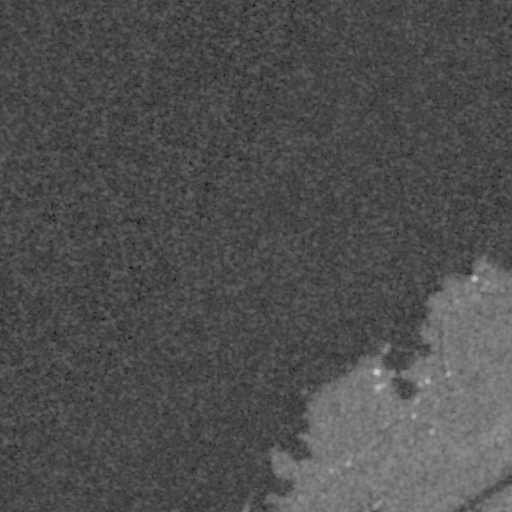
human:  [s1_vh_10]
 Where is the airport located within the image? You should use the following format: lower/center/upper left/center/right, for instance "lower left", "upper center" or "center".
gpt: The airport is located in the lower right of the image.
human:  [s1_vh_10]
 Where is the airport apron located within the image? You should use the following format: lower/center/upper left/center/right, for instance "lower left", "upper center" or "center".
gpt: The airport apron is located in the lower right of the image.
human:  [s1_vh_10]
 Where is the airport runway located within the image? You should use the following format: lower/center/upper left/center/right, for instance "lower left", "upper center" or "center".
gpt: The airport runway is located in the lower right of the image.
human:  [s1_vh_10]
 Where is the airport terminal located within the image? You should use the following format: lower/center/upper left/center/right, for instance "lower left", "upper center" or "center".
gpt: The airport terminal is located in the lower right of the image.
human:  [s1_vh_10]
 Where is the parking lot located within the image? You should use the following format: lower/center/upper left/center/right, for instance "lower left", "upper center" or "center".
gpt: The parking lot is located in the lower right of the image.
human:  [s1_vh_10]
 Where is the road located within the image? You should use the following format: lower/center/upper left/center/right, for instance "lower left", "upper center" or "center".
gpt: There is no road in the image.

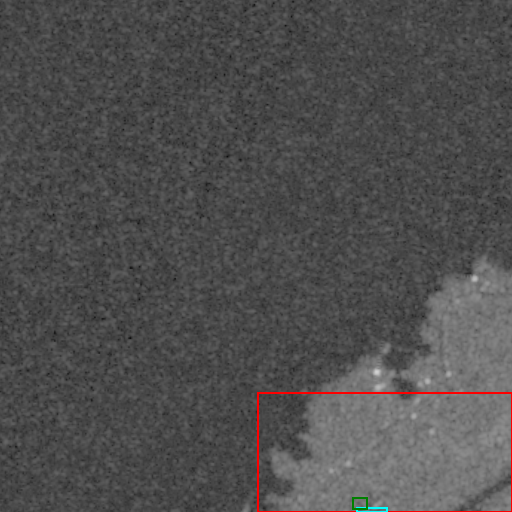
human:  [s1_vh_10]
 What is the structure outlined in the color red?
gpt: The structure outlined in red is an airport.
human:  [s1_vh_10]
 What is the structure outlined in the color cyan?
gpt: The structure outlined in cyan is an airport apron.
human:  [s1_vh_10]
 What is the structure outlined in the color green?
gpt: The structure outlined in green is a parking lot.
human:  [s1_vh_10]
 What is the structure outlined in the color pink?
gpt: There is no pink outline.